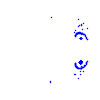
Particle: electron